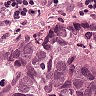
Metastatic tissue present: yes